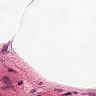
Metastatic tissue present: no